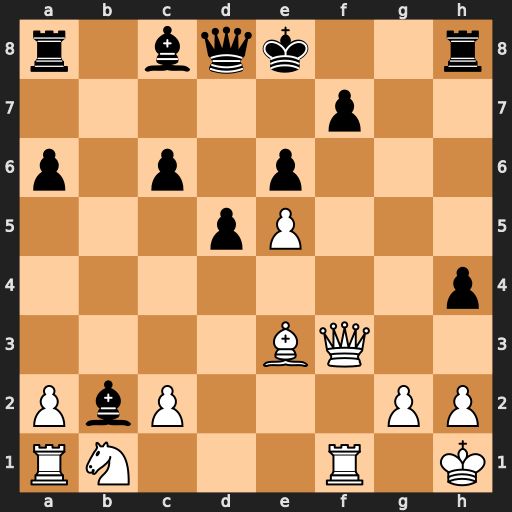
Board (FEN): r1bqk2r/5p2/p1p1p3/3pP3/7p/4BQ2/PbP3PP/RN3R1K
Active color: w
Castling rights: kq
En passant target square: -
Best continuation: Qxf7#